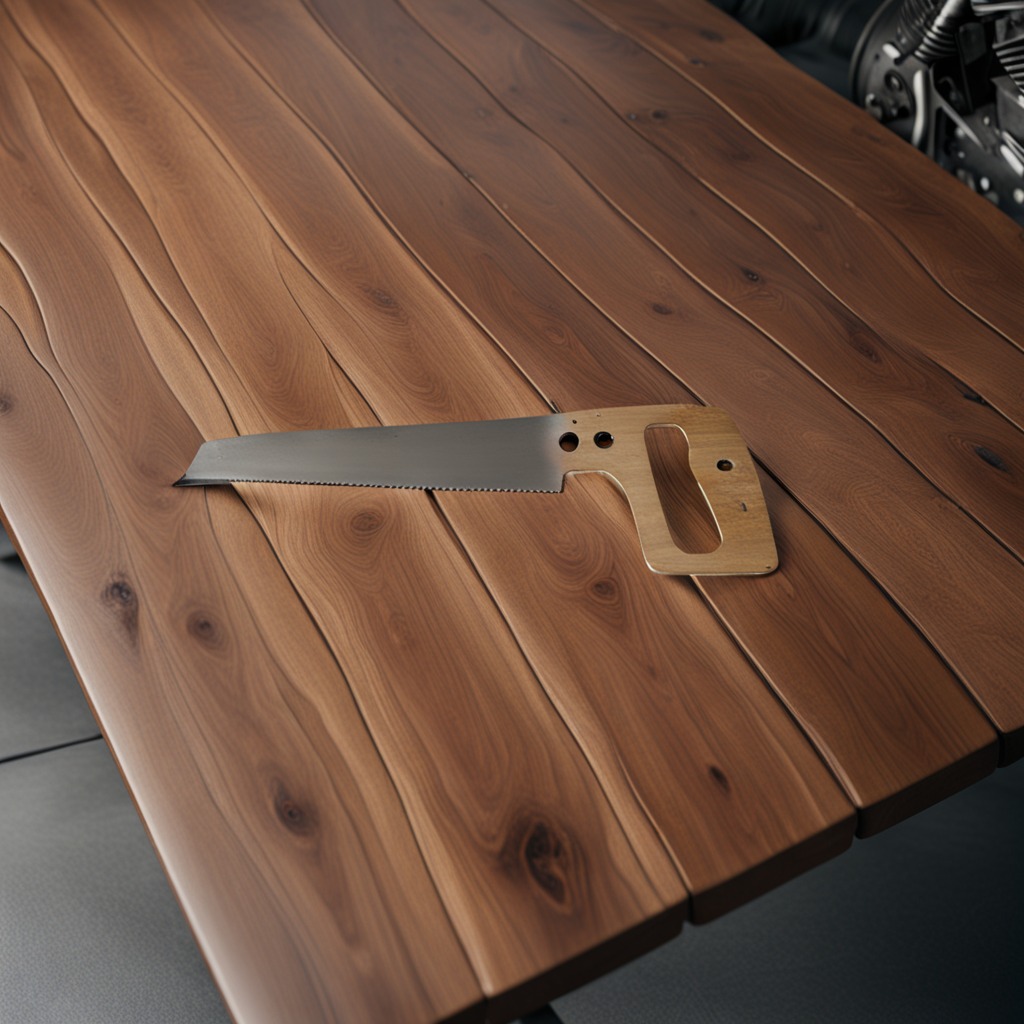
A metal saw is lying on the wooden table in a vintage motorcycle garage.